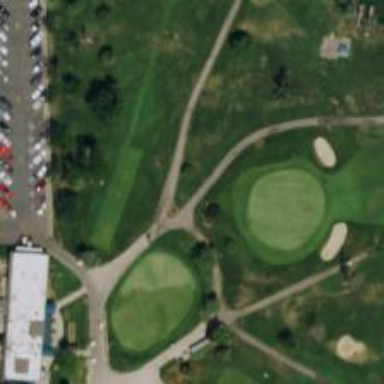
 specifically golf cart path. It has grade1 tracktype suitable for golf carts."